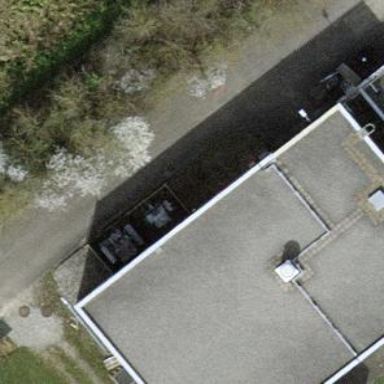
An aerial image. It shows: Service building.